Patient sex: M
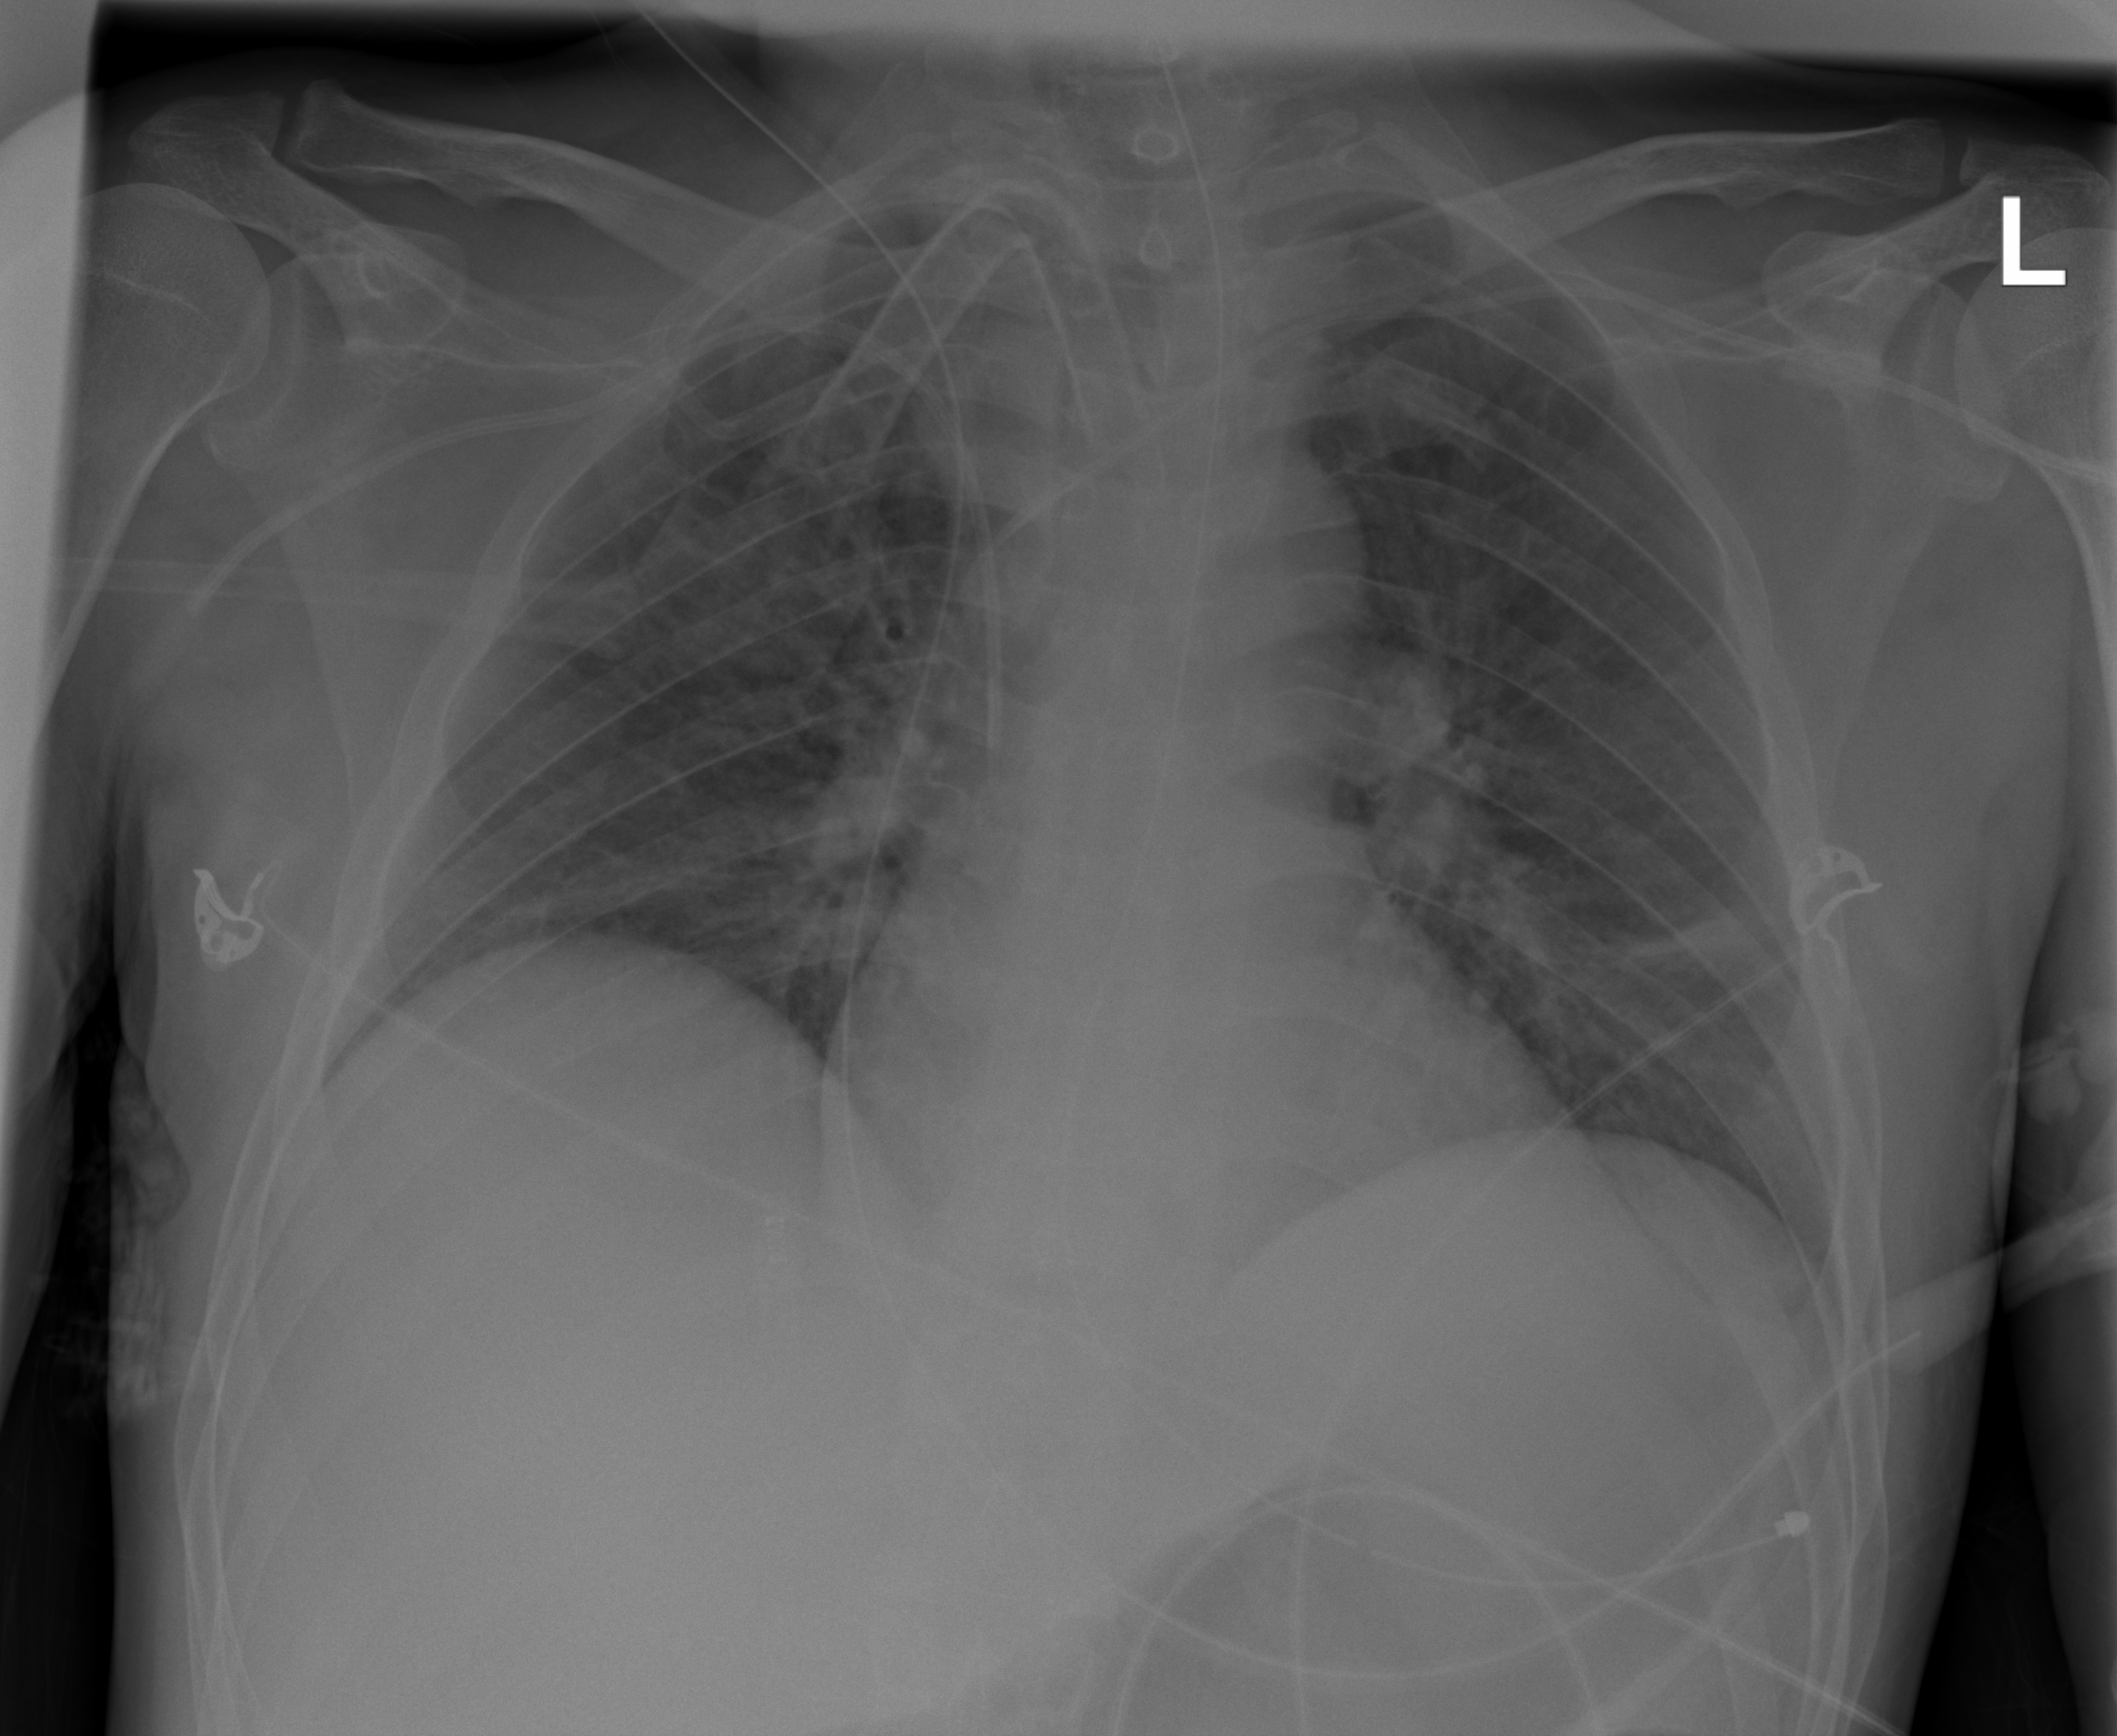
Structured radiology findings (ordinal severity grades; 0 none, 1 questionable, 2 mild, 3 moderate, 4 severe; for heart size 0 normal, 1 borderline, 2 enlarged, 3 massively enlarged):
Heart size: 0
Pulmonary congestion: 0
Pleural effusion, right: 0
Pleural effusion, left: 0
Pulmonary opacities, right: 2
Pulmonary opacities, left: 2
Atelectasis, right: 2
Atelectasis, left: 2